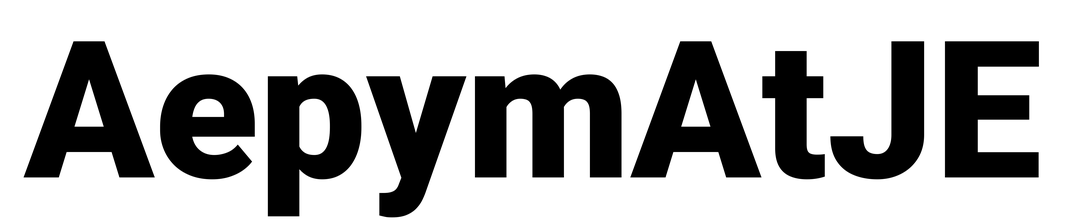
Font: Roboto_Black